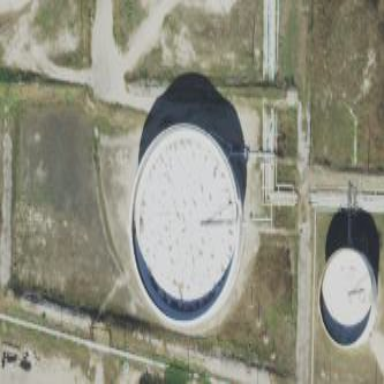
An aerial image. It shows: Storage tank which is man-made and housed in building.